Aerial crown-view tile of a tropical tree (Barro Colorado Island, Panama), acquired 20241112:
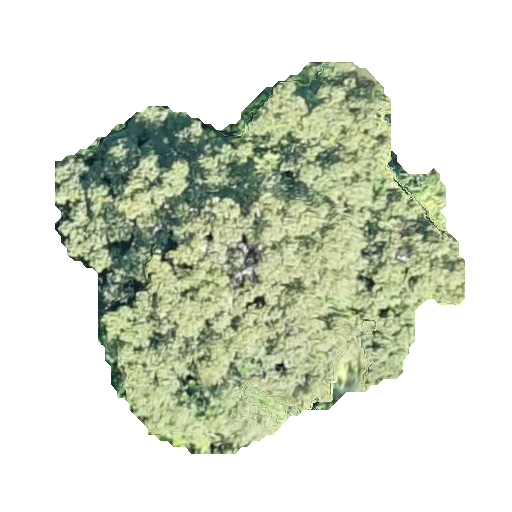
Species: Ceiba pentandra
GBIF accepted scientific name: Ceiba pentandra
Crown area: 166.301 m²